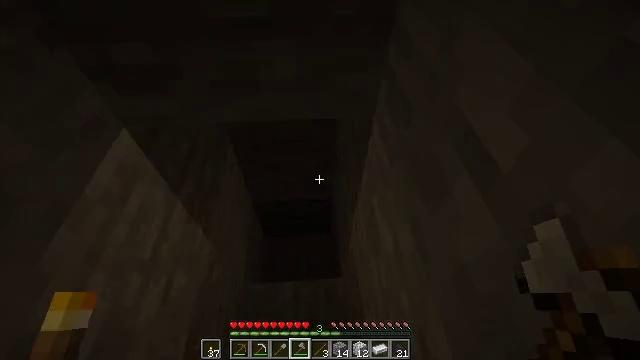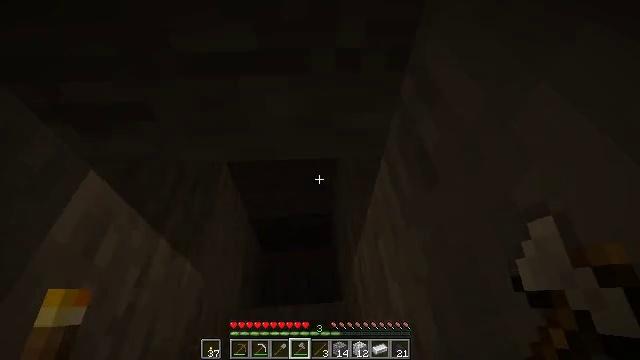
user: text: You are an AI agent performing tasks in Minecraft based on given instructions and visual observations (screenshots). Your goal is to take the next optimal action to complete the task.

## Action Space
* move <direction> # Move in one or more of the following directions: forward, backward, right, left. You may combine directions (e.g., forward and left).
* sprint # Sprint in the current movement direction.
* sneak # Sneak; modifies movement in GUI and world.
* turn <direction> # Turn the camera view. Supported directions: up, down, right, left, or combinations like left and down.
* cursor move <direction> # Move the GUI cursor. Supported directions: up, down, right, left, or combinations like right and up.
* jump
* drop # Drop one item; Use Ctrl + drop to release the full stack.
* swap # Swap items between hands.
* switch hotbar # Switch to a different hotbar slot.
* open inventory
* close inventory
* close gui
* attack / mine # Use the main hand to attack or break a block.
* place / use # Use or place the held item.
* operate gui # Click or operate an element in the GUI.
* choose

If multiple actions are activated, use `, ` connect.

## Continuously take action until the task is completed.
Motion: motion action
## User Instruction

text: Mine the furnace to collect it.
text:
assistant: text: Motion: move forward
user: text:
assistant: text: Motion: no_op